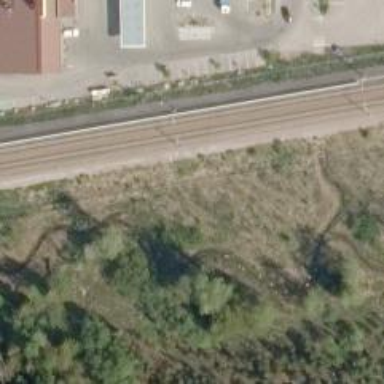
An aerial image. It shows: Railway signal with catenary mast.